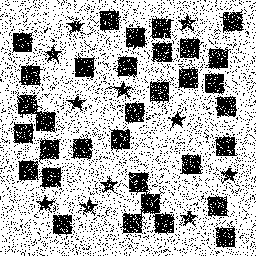
Squares: 33
Triangles: 0
Stars: 11
Total shapes: 44